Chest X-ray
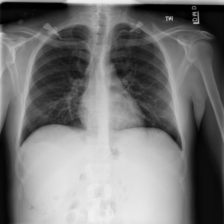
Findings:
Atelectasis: negative
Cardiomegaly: negative
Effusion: negative
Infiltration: negative
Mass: negative
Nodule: negative
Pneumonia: negative
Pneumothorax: negative
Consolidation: negative
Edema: negative
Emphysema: negative
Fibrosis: negative
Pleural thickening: negative
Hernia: negative